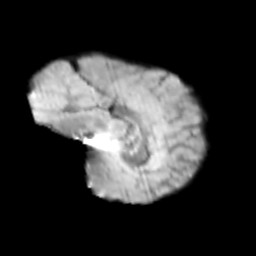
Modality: T2w
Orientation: sagittal
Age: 9
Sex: male
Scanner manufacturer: siemens
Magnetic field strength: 3 T
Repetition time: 3.8 s
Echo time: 0.07 s